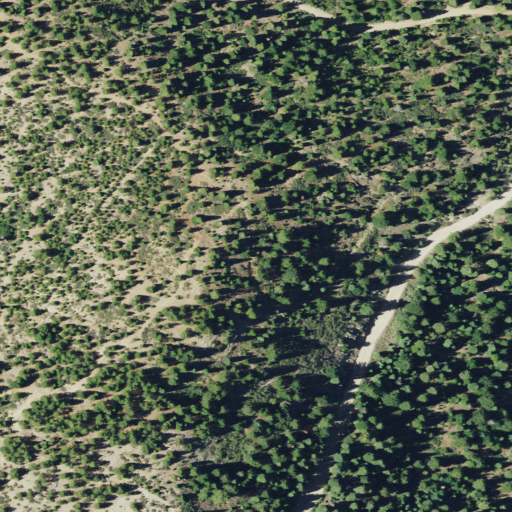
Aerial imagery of mountain in California named Ford Hill containing grassland, open development, shrub, low intensity development, and medium intensity development